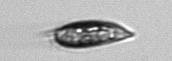
Label: Prorocentrum_triestinum